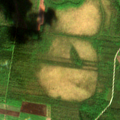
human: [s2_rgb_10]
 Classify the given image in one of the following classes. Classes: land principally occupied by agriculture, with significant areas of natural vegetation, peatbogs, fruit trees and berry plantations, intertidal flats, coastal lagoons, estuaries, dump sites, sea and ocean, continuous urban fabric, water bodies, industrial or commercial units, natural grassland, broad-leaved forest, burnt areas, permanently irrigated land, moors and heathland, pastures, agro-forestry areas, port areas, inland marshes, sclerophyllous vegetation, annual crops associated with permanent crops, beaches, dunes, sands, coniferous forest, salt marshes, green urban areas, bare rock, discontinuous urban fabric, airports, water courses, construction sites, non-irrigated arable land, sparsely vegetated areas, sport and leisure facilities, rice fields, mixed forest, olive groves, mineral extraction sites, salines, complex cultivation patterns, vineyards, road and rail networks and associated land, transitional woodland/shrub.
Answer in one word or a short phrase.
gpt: non-irrigated arable land, coniferous forest, mixed forest